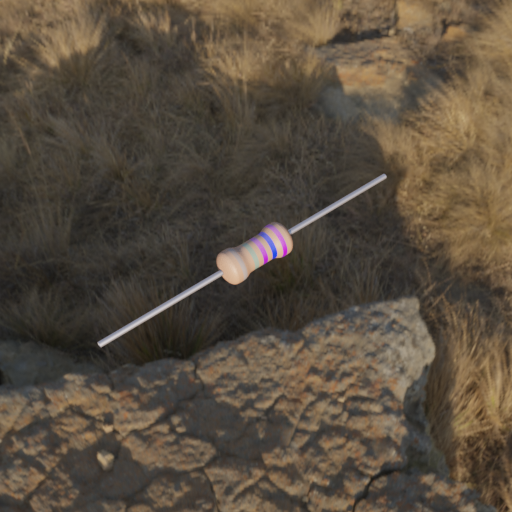
Resistor colour bands (in order): gray, gray, violet, blue, violet